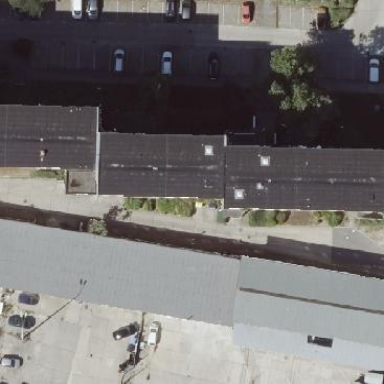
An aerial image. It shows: Commercial building with gabled roof.